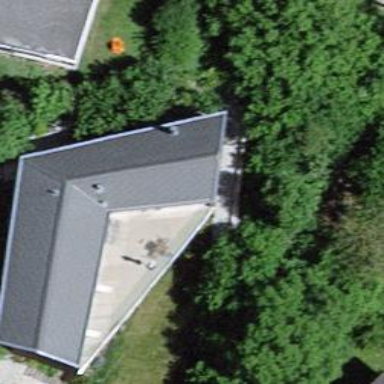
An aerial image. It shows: Residential building.